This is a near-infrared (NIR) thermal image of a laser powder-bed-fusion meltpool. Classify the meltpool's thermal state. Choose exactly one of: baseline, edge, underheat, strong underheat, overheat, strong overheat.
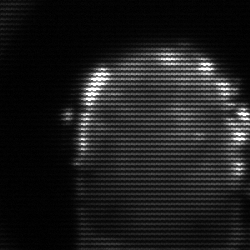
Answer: baseline